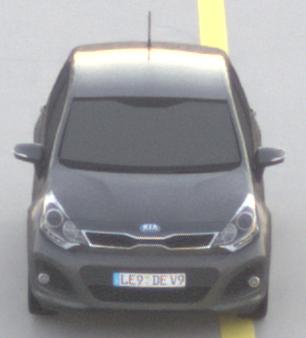
Make: KIA
Model: Rio 1.2
Detailed model: Rio (UB)
Model produced from: 2011/09
Model produced until: 2015/01
Doors: 3
Color: gray
Road condition: dry road
Daytime: sunrise or sunset
Contrast: low contrast